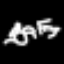
Label: frog